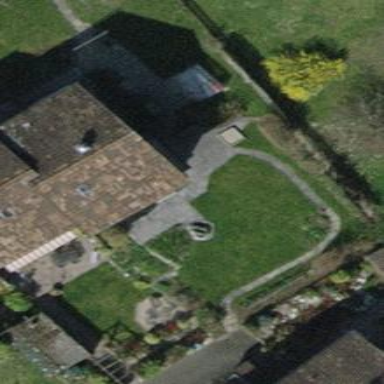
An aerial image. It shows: Semi-detached house.